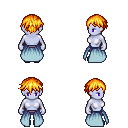
a pixel art fantasy rpg character, female body template, dark elf, purple skin, overskirt, magenta pants, light blonde short bangs hairstyle, gray slippers, four views (front, back, left, right), 2x2 character sprite sheet, small pixel art, hard edges, no anti-aliasing